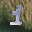
Label: 1